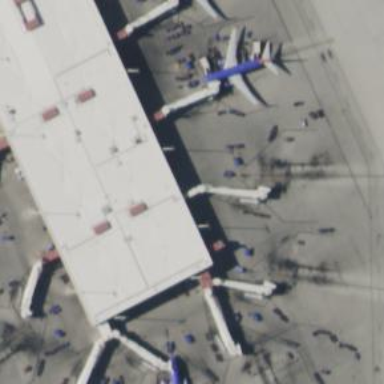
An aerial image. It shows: Airport gate.